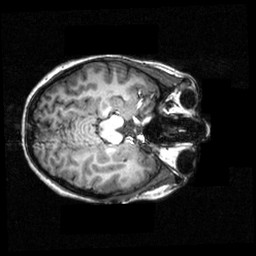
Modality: T1w
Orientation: axial
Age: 20
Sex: female
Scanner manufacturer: siemens
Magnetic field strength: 3.951 T
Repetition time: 1.5 s
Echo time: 0.00335 s